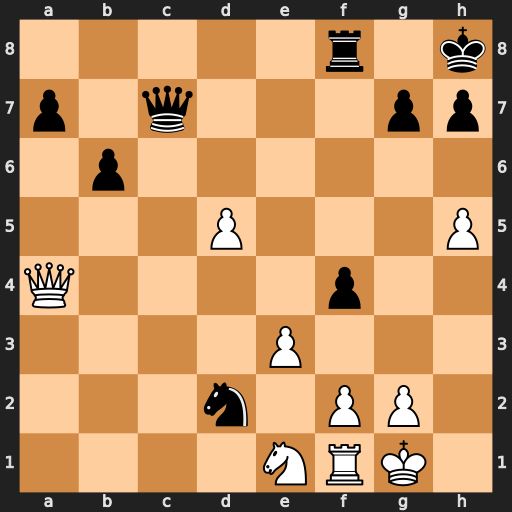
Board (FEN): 5r1k/p1q3pp/1p6/3P3P/Q4p2/4P3/3n1PP1/4NRK1
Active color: w
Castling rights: -
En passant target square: -
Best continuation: Qb4 Qf7 Qxd2